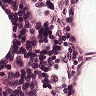
Metastatic tissue present: no